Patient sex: F
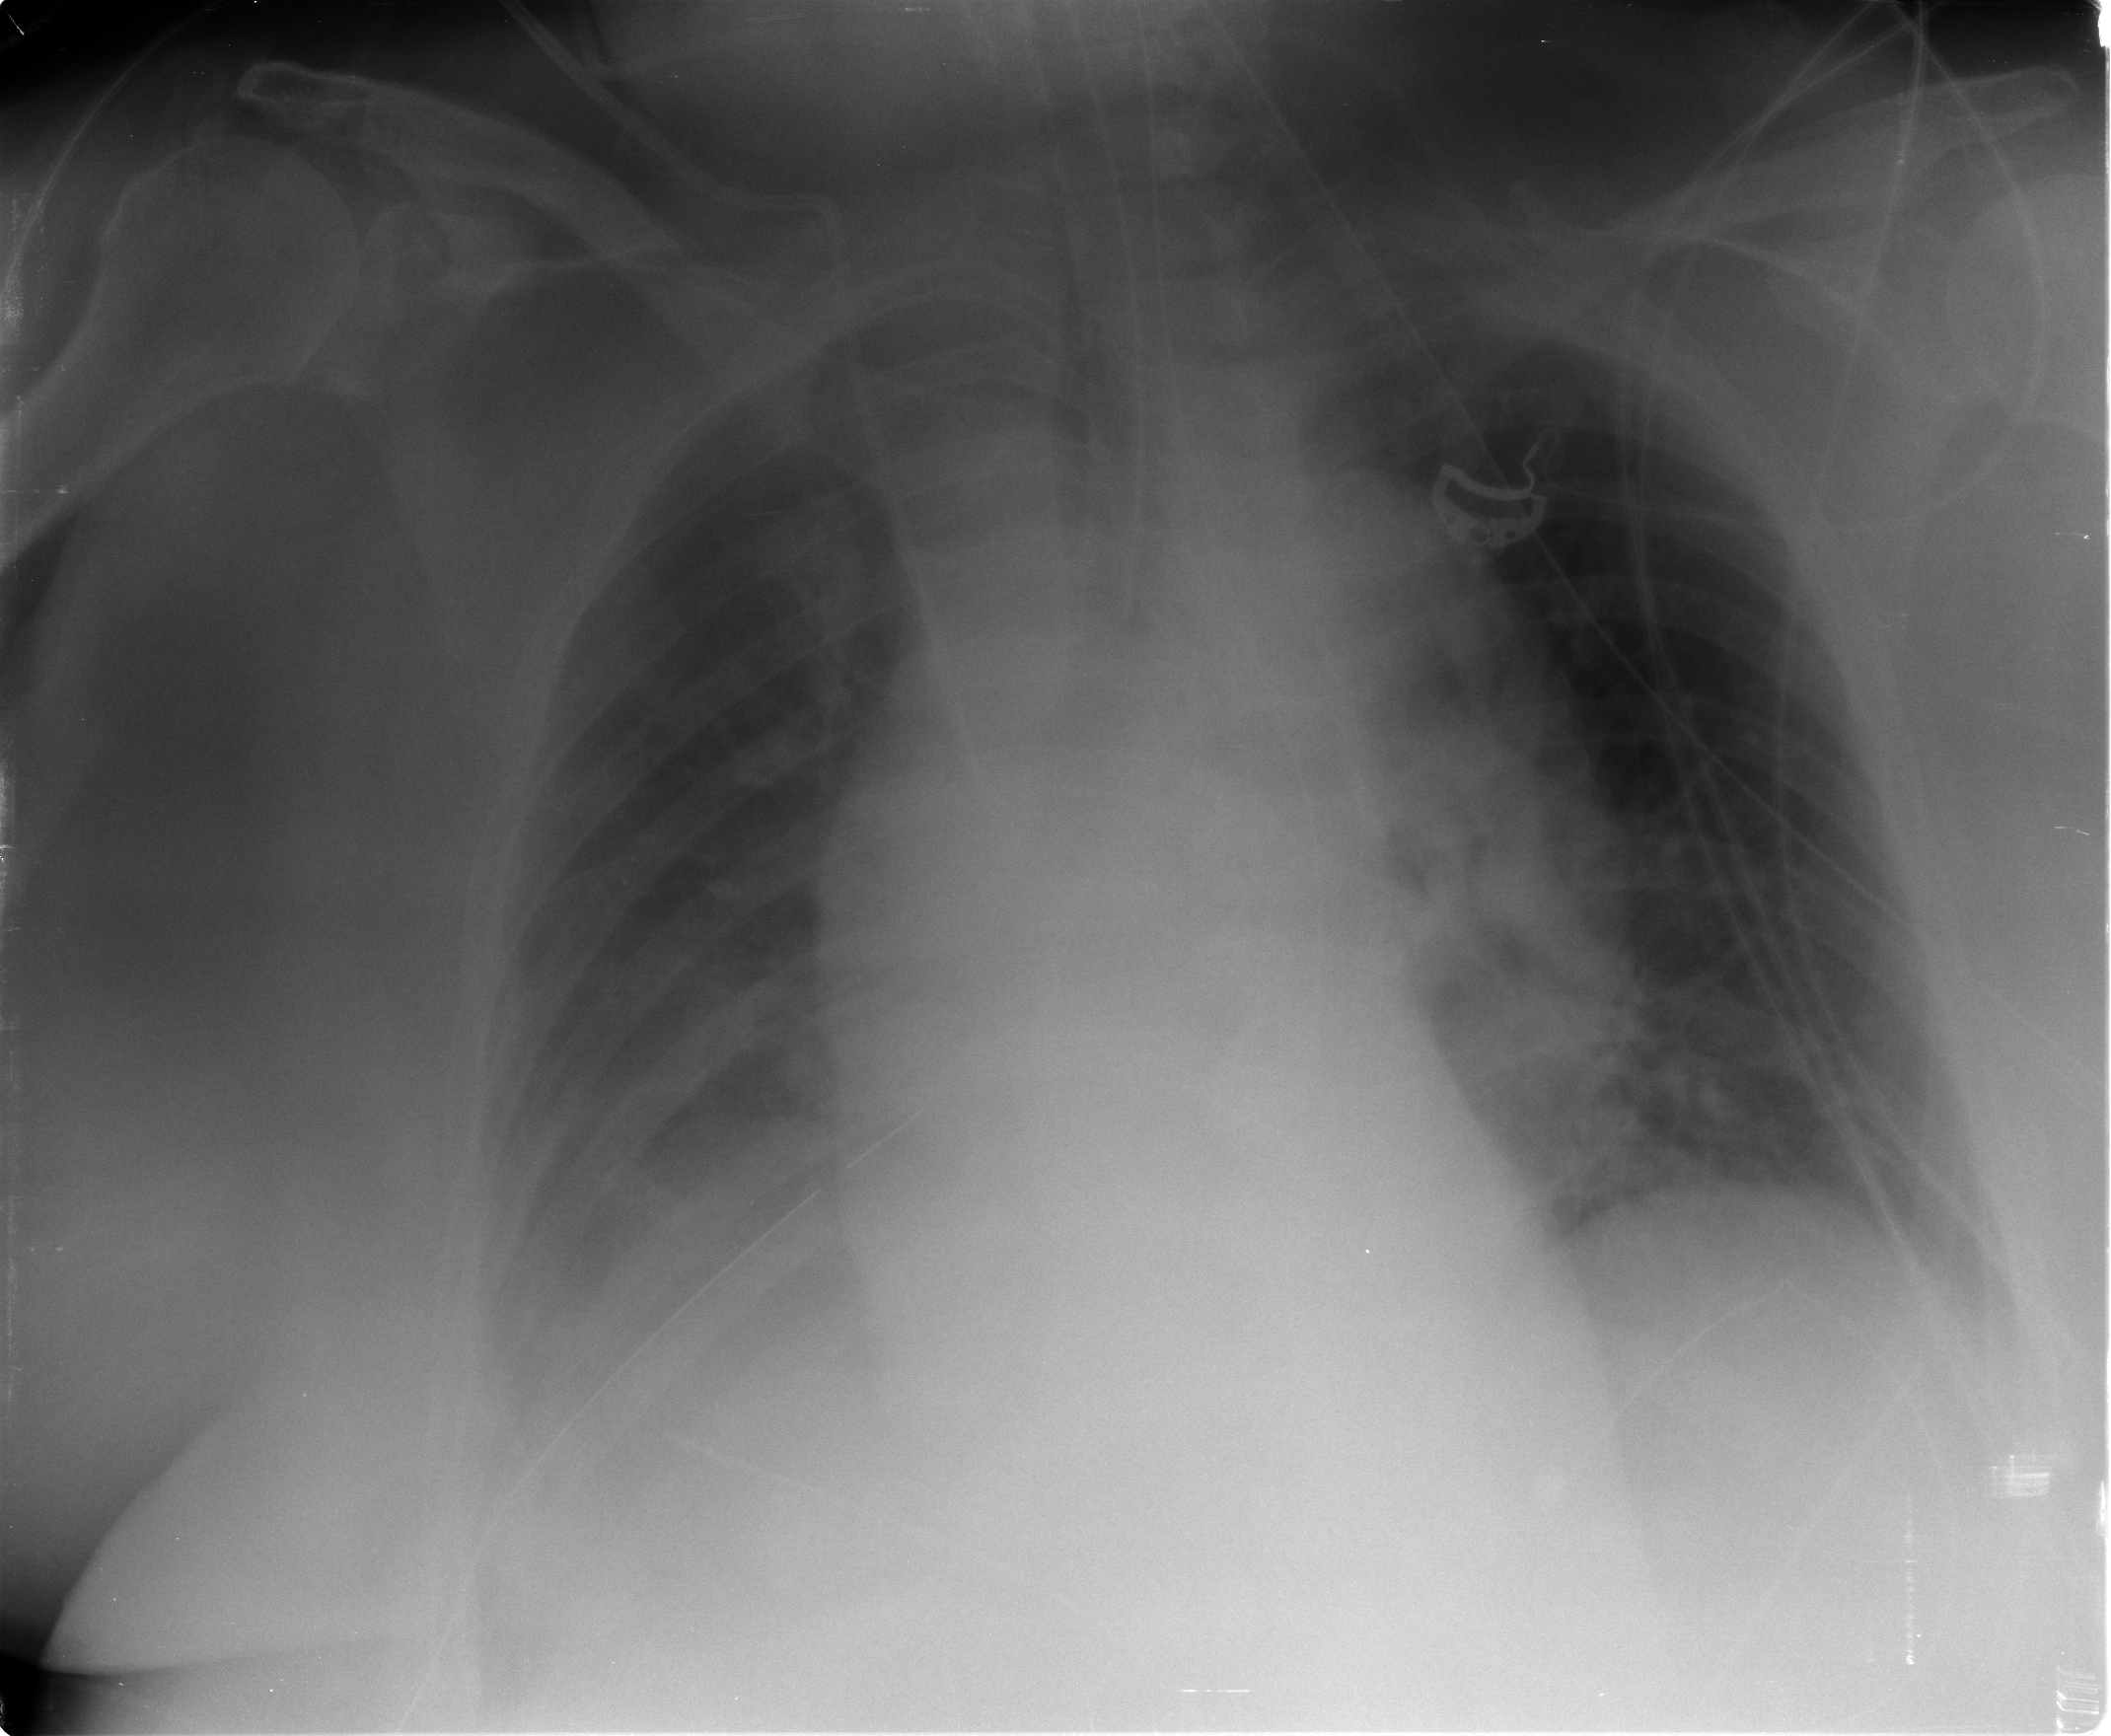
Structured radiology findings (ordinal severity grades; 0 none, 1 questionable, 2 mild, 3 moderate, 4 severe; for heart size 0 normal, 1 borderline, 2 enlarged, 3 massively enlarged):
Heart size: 0
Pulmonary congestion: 0
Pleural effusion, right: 2
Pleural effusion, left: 0
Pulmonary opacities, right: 0
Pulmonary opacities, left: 0
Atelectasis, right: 2
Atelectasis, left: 0